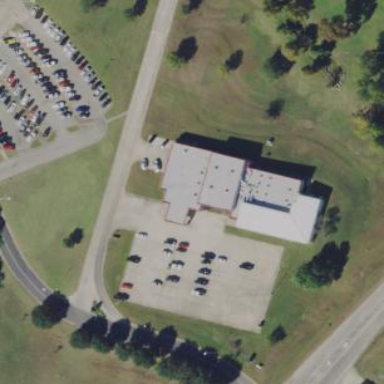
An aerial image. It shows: Building used as fitness center.